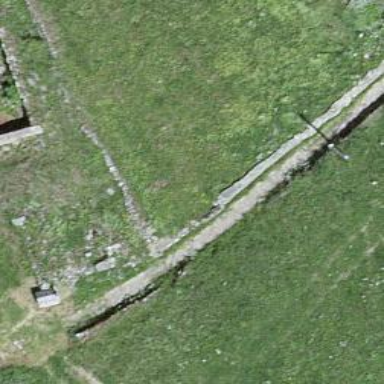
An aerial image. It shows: Concrete path.